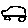
Label: car